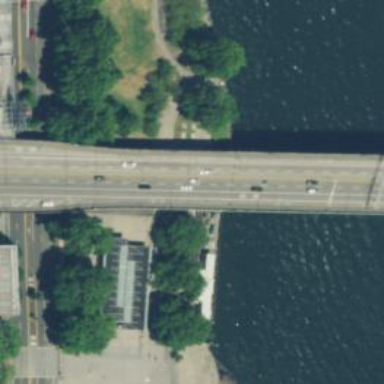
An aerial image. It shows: Footway on truss bridge.